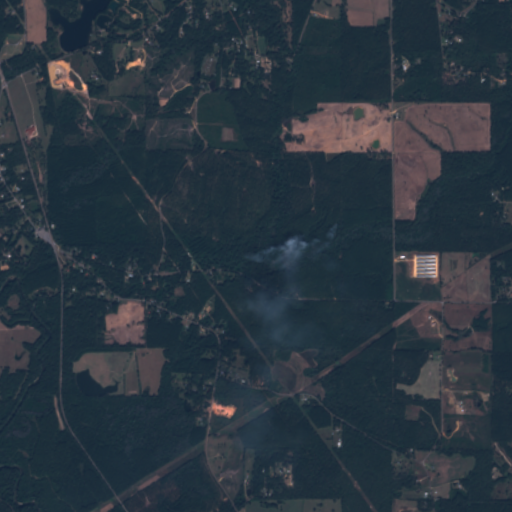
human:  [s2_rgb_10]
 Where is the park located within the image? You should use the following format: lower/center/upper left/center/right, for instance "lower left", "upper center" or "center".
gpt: The park is located in the lower center of the image.
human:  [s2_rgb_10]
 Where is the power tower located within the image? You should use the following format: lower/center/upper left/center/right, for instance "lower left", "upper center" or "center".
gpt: There is no power tower in the image.